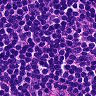
Metastatic tissue present: no